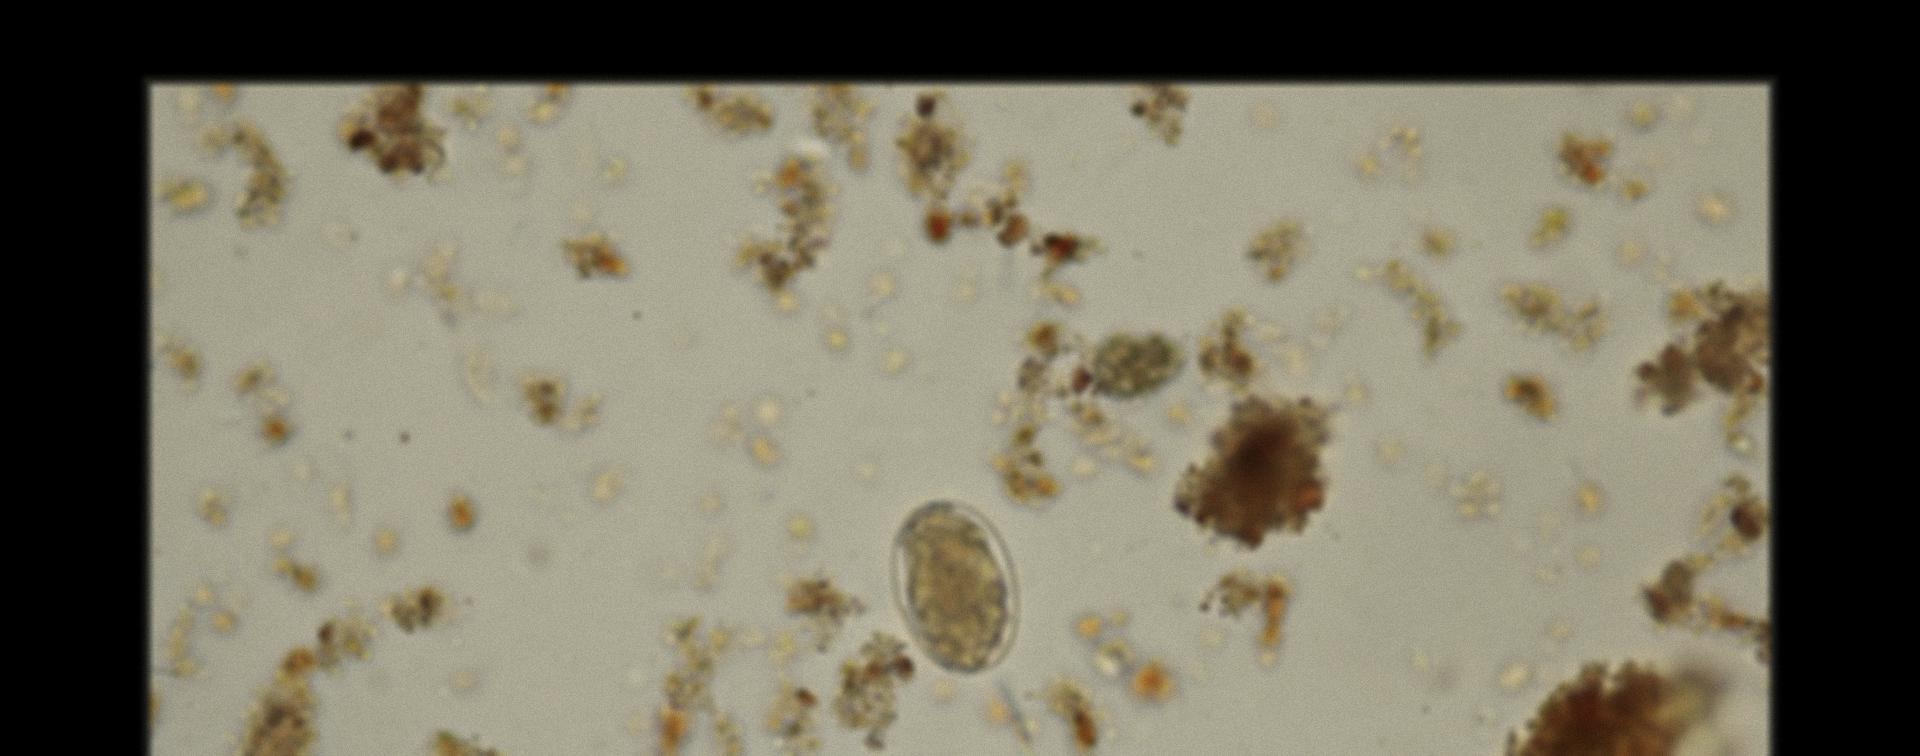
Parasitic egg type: Hookworm egg